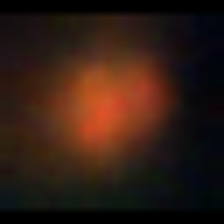
Taxon: NanoPlankton
Group: Other